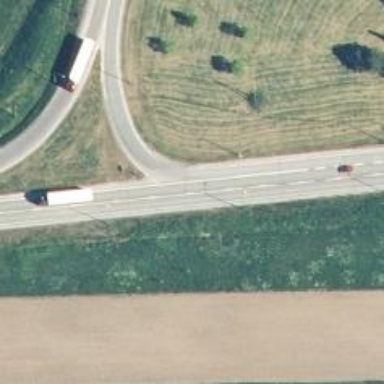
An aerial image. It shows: Asphalt road classified as trunk highway.